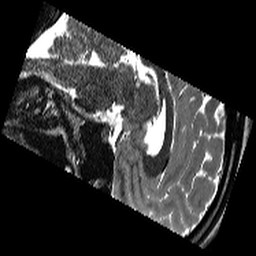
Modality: T2w
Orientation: sagittal